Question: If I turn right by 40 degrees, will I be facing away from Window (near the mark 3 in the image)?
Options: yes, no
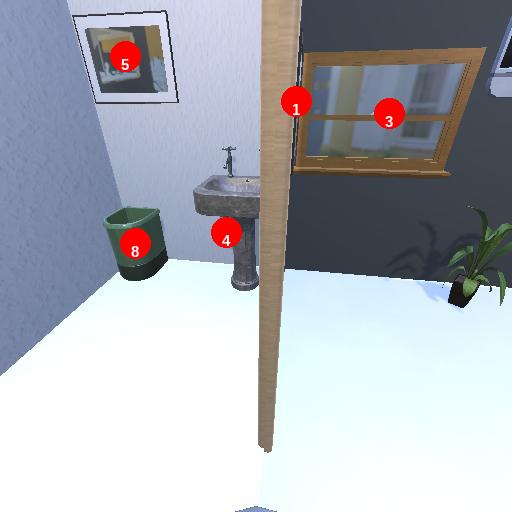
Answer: yes